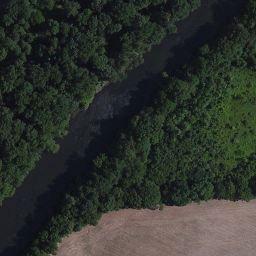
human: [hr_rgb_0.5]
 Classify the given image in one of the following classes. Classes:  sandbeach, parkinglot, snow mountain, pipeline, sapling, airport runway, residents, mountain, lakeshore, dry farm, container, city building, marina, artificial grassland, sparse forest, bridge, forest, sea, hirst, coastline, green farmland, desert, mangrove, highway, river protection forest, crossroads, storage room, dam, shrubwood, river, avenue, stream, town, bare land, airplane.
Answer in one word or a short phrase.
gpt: river